Question: I am filling up my DataGrid with information from a database. The information is appearing fine. I want to keep everything as read only less one column. I do not want that column header to be editable. Only the rows that come under it. for example as per the image below, I want to be able to edit the column Participants row content 5,5,5 and 3.
I don't see any options to be able individually select a row or column to set as read only. I only see an option to set the entire DataGrid as read only. I was trying to loop through and attempt to set read only to the desired column but couldn't. Please advice. Thanks.

Saw some examples where you can individually state which column to be readonly via XAML but those were manual inputs for pre-determined data. I am trying to fill the DataGrid using Auto generated columns and data is coming from a database and I want to do it programmatically.
'''
Connection connection = new Connection();
public static DataTable dt = new DataTable();
private void FillTable(DataGrid dataGrid)
{
//Connecting to database
connection.ConnectToDB(table, dt);
dataGrid.ItemsSource = dt.DefaultView;
foreach (DataGridColumn column in dataGrid1.Columns)
{
if (column.DisplayIndex == 1)
{
dataGrid1.IsReadOnly = true;
}
}
//dataGrid1.IsReadOnly = true;
}
'''
XAML:
'''
<DataGrid x:Name="dataGrid1" Canvas.Left="10" Canvas.Top="10" Height="auto" Width="auto" MaxHeight="400" AutoGenerateColumns="True" Style="{DynamicResource DataGridStyle1}"/>
'''
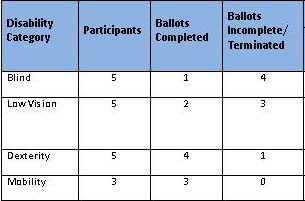
Answer: If columns are auto generated then handle 'DataGrid.AutoGeneratingColumn'.
'''
private void OnAutoGeneratingColumn(object sender, DataGridAutoGeneratingColumnEventArgs e)
{
if (e.PropertyName != "Participants")
{ e.Column.IsReadOnly = true; }
}
'''
And change 'FillTable' method:
'''
private void FillTable(DataGrid dataGrid)
{
connection.ConnectToDB(table, dt);
dataGrid.ItemsSource = dt.DefaultView;
}
'''